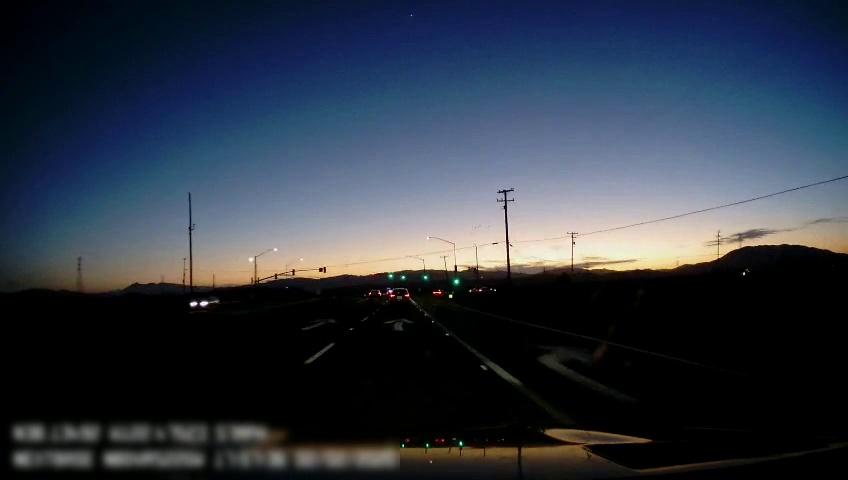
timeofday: Dusk/Dawn/Twilight
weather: Sunny
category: Drivable Space
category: Vehicles | Car
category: Vehicles | SUV
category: Vehicles | SUV
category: Vehicles | Car
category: Vehicles | Car
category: Vehicles | Car
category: Lanes | Alternate Lane
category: Lanes | Current Lane
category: Lanes | Current Lane
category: Lanes | Current Lane